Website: apple
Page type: customer-info-address
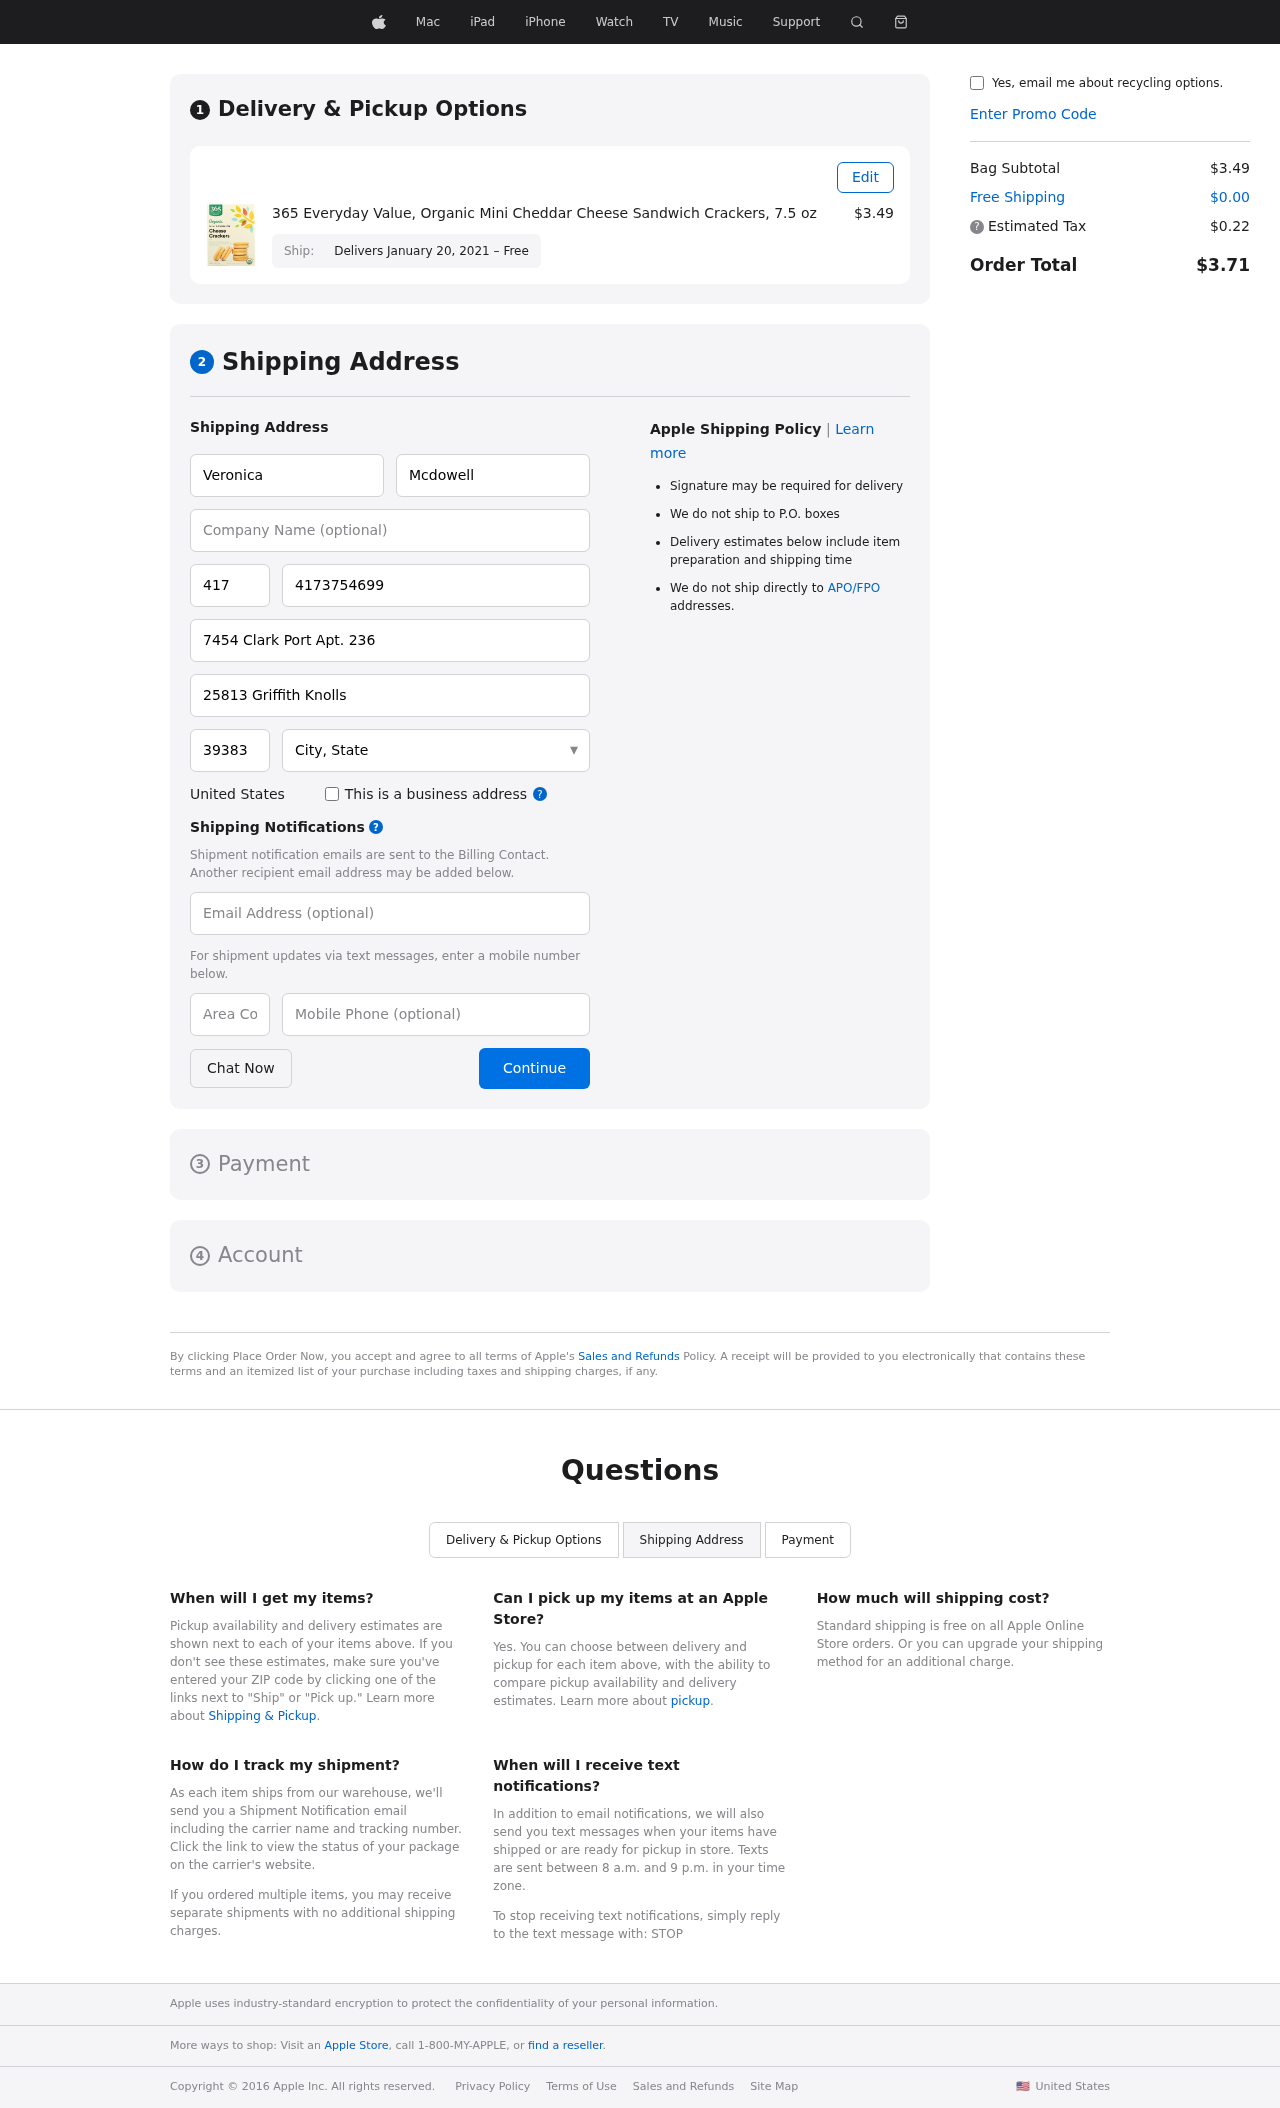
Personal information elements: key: PII_CITY_STATE
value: Kirbyfurt, LA
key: PII_COUNTRY
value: United States
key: PII_EMAIL
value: veronica_mcdowell@yahoo.com
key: PII_FIRSTNAME
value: Veronica
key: PII_LASTNAME
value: Mcdowell
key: PII_PHONE
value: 4173754699
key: PII_PHONE_AREA
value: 417
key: PII_POSTCODE
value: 39383
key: PII_STREET
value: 7454 Clark Port Apt. 236
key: PII_STREET2
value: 25813 Griffith Knolls
Product elements: key: PRODUCT1_NAME
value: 365 Everyday Value, Organic Mini Cheddar Cheese Sandwich Crackers, 7.5 oz
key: PRODUCT1_PRICE
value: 3.49
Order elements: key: ORDER_DELIVERY_DATE
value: Delivers January 20, 2021 – Free
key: ORDER_SUBTOTAL
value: $3.49
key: ORDER_SHIPPING_COST
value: $0.00
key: ORDER_TAX
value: $0.22
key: ORDER_TOTAL
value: $3.71